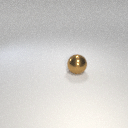
large brown metal sphere